Question: Is there a standard way of drawing try catch sequence diagrams? I've made an attempt based on <URL> but I feel like the end result doesn't feel right.
Code the diagram is based around:
'''
public static void save () {
try {
FileHandle filehandle = Gdx.files.external(file);
filehandle.writeString(Boolean.toString(ConstantsHandler.soundEnabled)+"
", false);
for (int i = 0; i < 5; i++) {
filehandle.writeString(Integer.toString(ConstantsHandler.highscores[i])+"
", true);
}
} catch (Throwable e) {
}
}
'''
My Attempt

Note: I know I still need to add a for loop.
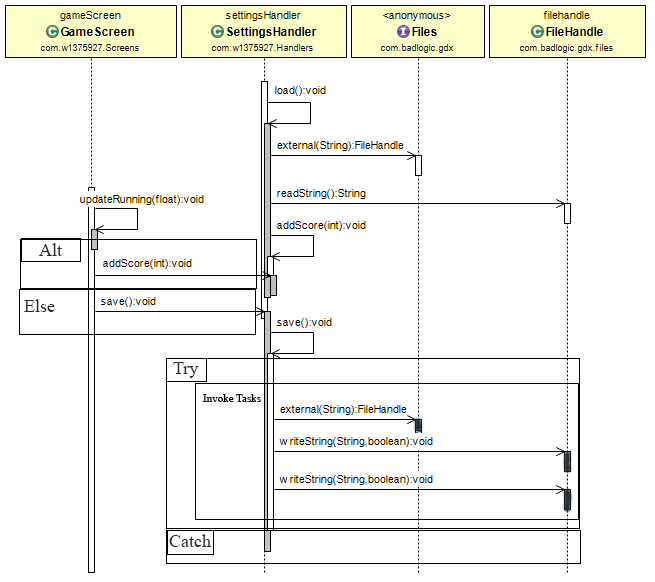
Answer: That's perfectly ok. Fragments are meant to show conditional control flow in a sequence diagram. Superstructures puts some limitations on the use of fragments (see pp. 467 of SS2.1.1). So you should use a 'Critical Region' for the 'Try' part above. And 'Option' for the 'Catch'.
However, I keep telling that you can take quite some freedom in using UML. It's a language and as such it changes in life time. As long as your reader gets the idea you want to express, everything is perfect.